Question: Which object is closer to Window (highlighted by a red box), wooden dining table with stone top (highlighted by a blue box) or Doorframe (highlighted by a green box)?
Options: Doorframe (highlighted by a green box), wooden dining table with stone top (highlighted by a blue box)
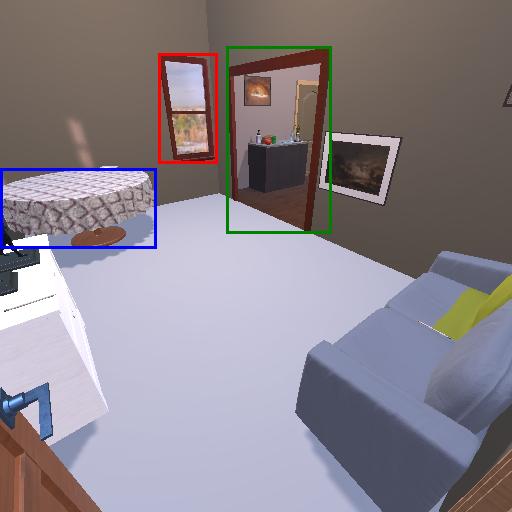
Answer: Doorframe (highlighted by a green box)